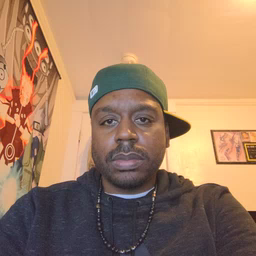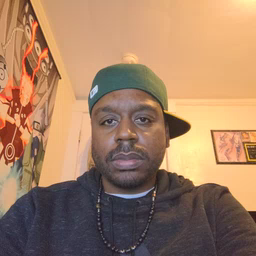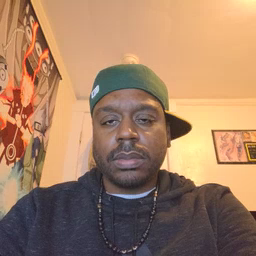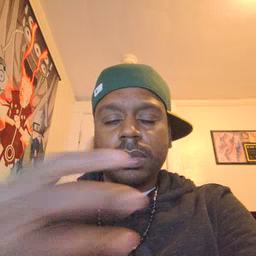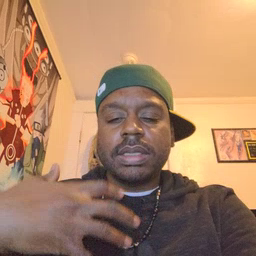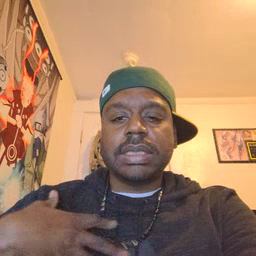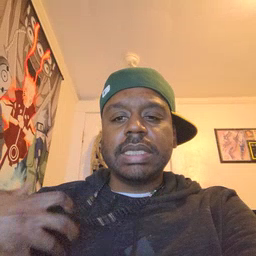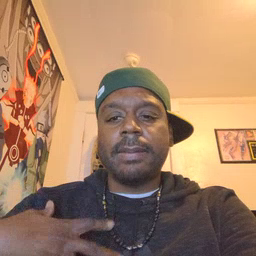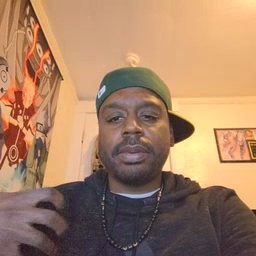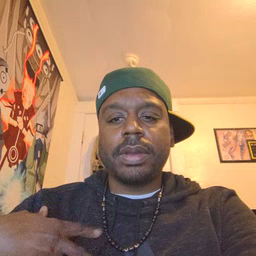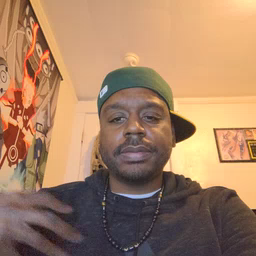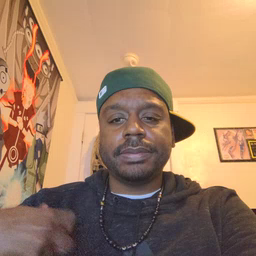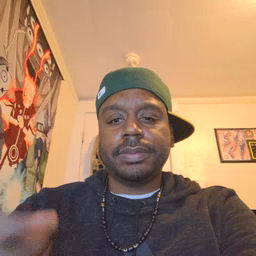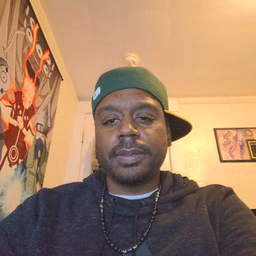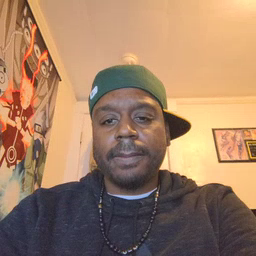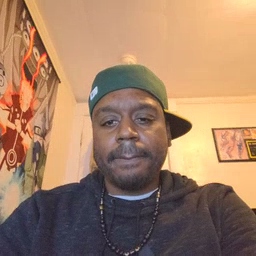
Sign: zebra